Field crop: tomato
Growth stage: 1
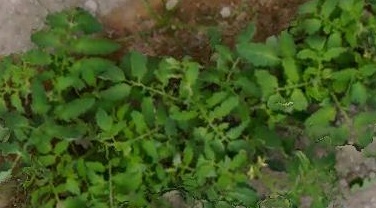
Species: tomato